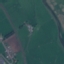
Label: Pasture